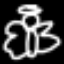
Label: angel